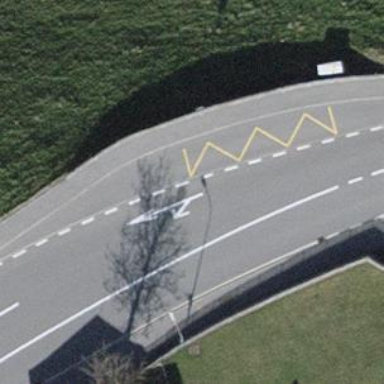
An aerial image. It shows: Public transport stop position.